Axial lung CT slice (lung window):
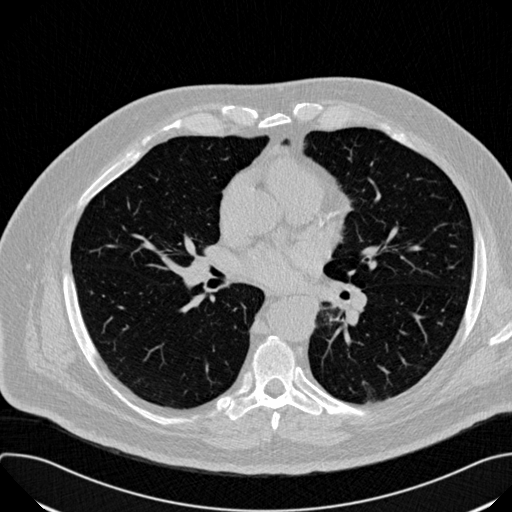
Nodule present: no